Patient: sex F, age 56
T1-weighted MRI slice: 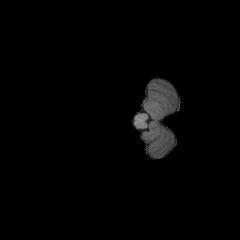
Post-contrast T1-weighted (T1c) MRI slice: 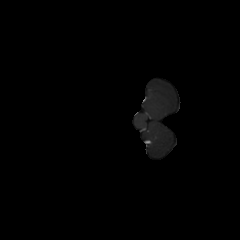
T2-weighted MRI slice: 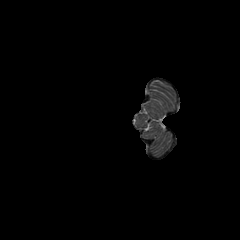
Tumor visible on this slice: no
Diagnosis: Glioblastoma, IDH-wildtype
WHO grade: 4